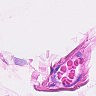
Metastatic tissue present: no